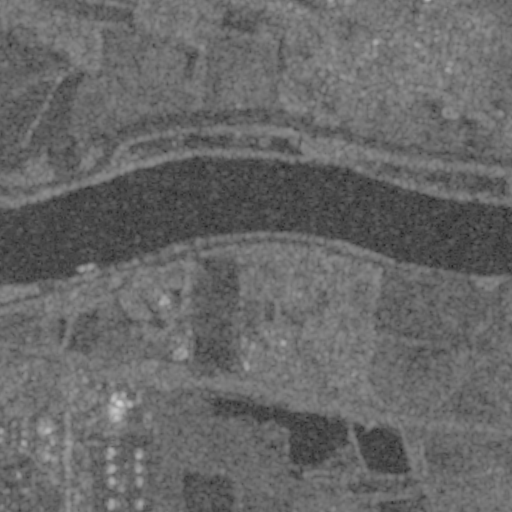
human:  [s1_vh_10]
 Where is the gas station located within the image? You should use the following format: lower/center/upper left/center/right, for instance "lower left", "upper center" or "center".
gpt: The gas station is located in the lower center of the image.
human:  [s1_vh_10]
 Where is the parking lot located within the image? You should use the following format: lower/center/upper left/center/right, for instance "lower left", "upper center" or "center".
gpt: The parking lot is located in the lower left of the image.
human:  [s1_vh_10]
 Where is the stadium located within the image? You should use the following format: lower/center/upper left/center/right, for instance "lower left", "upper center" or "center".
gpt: The stadium is located in the center of the image.
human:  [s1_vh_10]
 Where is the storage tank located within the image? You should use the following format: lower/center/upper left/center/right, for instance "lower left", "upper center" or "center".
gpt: The storage tank is located in the lower left of the image.
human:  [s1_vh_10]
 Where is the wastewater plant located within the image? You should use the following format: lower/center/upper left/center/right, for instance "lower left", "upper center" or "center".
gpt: The wastewater plant is located in the center left of the image.
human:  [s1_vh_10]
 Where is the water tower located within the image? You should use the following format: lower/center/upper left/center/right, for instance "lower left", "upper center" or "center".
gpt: The water tower is located in the lower left of the image.
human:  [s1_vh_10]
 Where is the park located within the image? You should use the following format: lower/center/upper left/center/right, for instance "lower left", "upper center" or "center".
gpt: There is no park in the image.

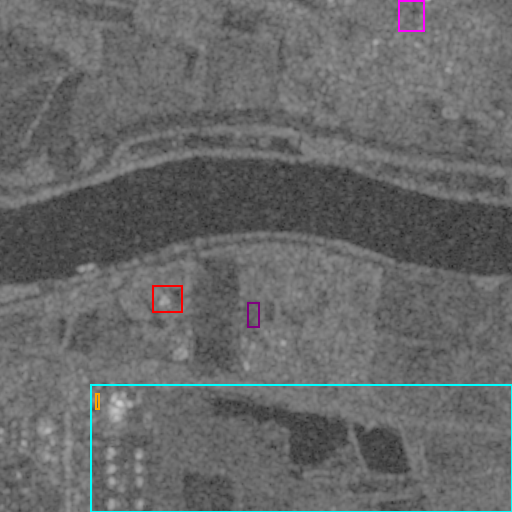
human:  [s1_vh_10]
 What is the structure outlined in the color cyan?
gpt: The structure outlined in cyan is a crop field.
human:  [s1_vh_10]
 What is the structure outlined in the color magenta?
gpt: The structure outlined in magenta is a park.
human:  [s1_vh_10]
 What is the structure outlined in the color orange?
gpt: The structure outlined in orange is a parking lot.
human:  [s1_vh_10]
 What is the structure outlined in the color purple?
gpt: The structure outlined in purple is a stadium.
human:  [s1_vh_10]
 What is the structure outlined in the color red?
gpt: The structure outlined in red is a wastewater plant.
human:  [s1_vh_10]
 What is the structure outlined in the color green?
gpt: There is no green outline.